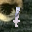
Label: 1